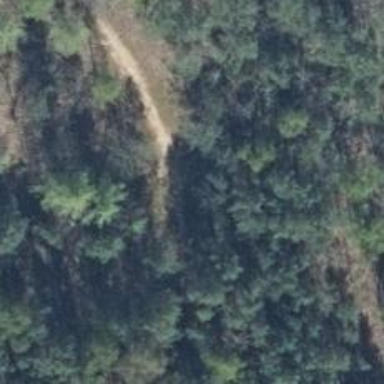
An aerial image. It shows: Dirt path.